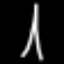
Label: The Eiffel Tower